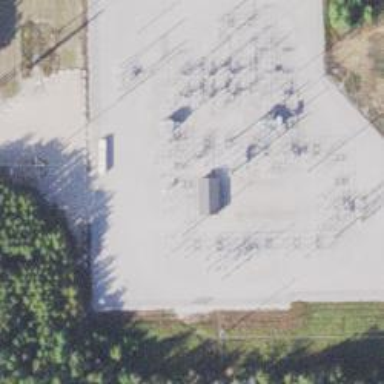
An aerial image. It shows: Fence surrounding power substation.